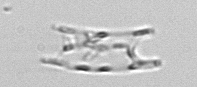
Label: Eucampia